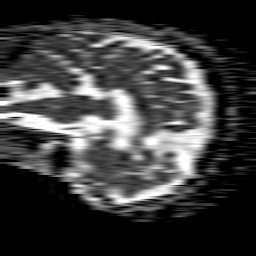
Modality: ADC
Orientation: sagittal
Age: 75
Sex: female
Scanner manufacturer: philips
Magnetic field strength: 1.5 T
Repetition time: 4.6 s
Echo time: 0.08826 s